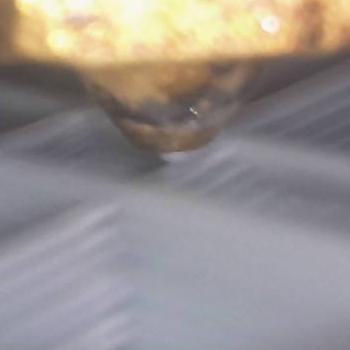
Flow rate: 133%